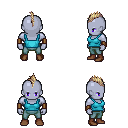
a pixel art fantasy rpg character, male body template, dark elf, purple skin, teal pirate shirt, teal pants, white blonde mohawk hairstyle, leather bracers, brown shoes, four views (front, back, left, right), 2x2 character sprite sheet, small pixel art, hard edges, no anti-aliasing